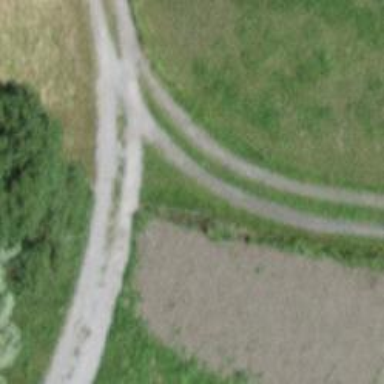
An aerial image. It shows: Well-maintained track road of grade 1.